Как показано на рисунке, в начале координат $o$ оси $x$ закреплён точечный заряд $Q$ ($Q > 0$), а в точке $x=-l$ — точечный заряд $-2Q$. В некоторую точку на положительной части оси $x$ (т.е. при $x > 0$) помещают пробный заряд величиной $q$.
Найдите положение равновесия $x_p$ пробного заряда $q$. Устойчиво ли оно?
Постройте качественный график результирующей силы $F$, действующей на пробный заряд $q$ в зависимости от его положения на оси $x$.
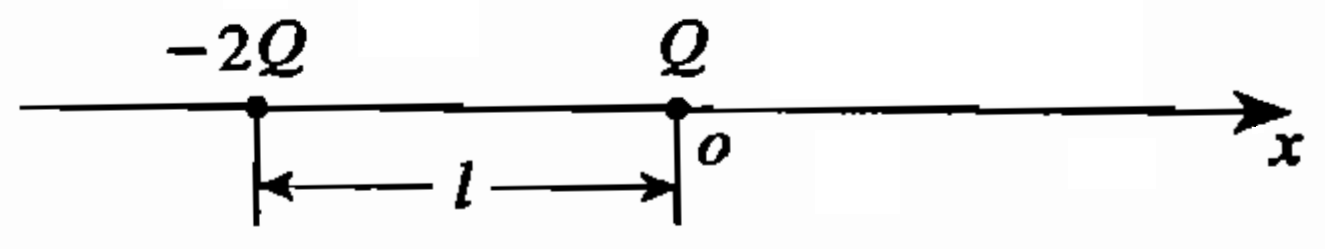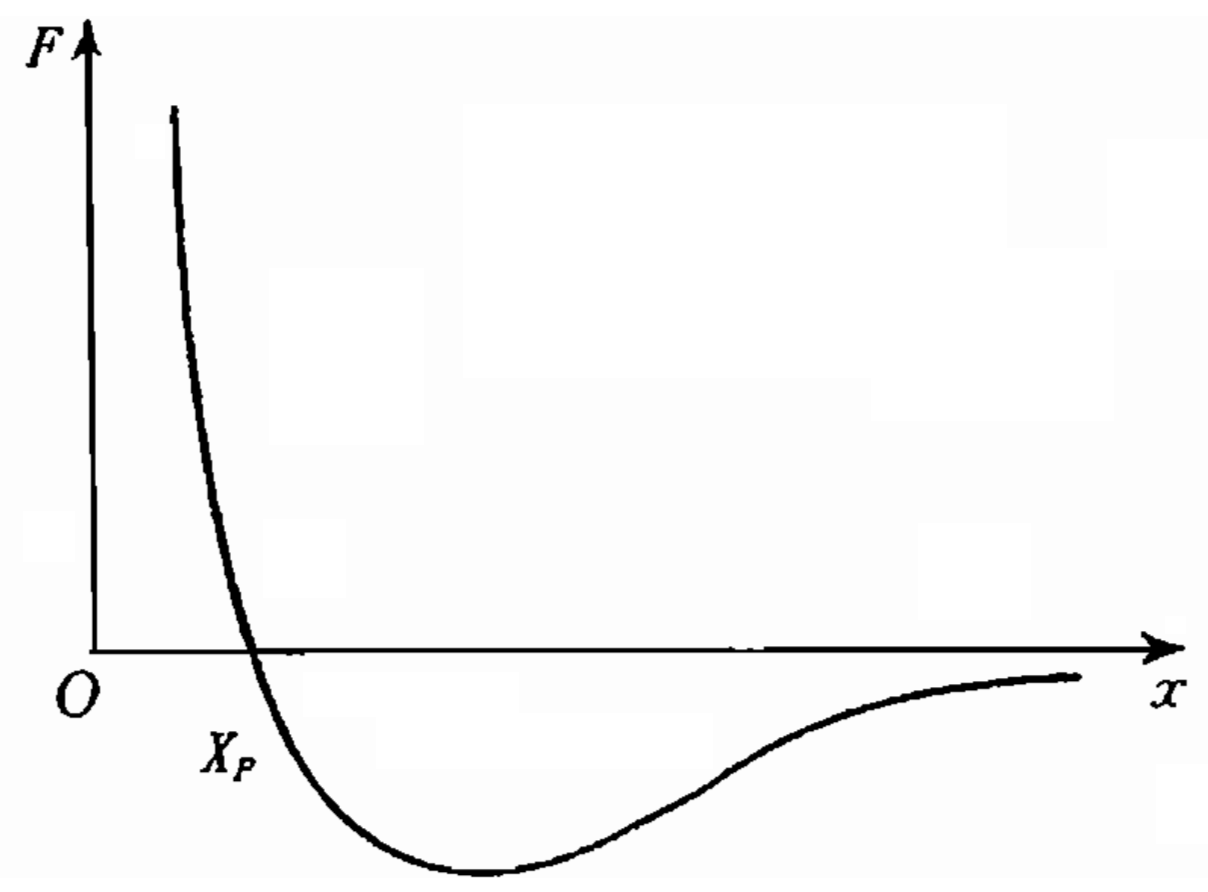
Найдите положение равновесия $x_p$ пробного заряда $q$. Устойчиво ли оно?
Ответ: \[x_p=\left[1+\sqrt2\right]l.\]

Постройте качественный график результирующей силы $F$, действующей на пробный заряд $q$ в зависимости от его положения на оси $x$.
Темы:
T, Электростатика, Электромагнетизм, Китайские, Закон Кулона